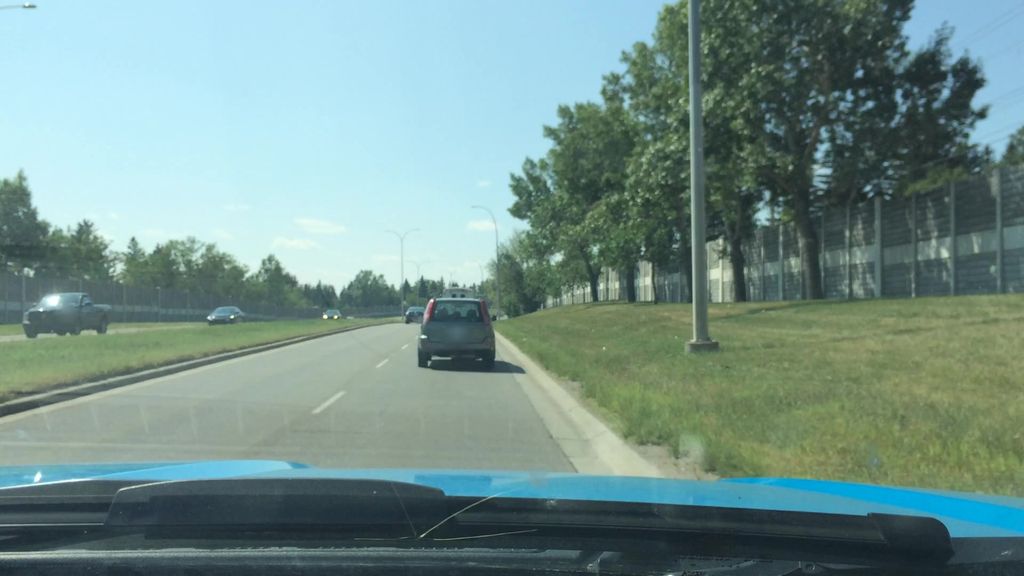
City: calgary